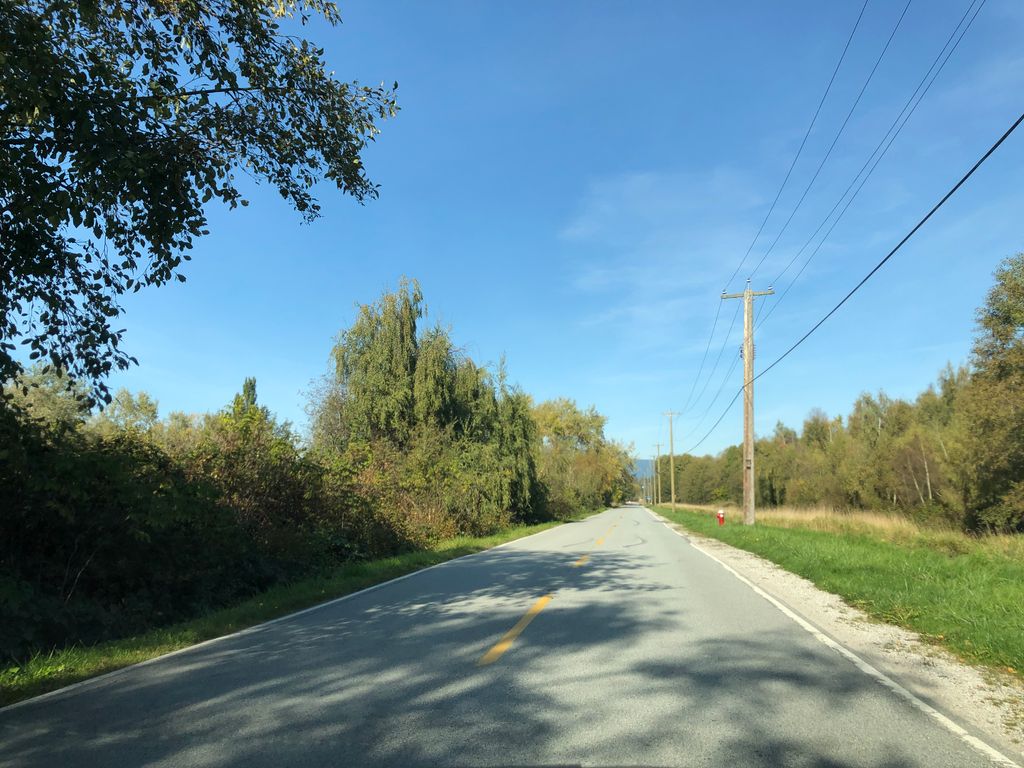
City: vancouver